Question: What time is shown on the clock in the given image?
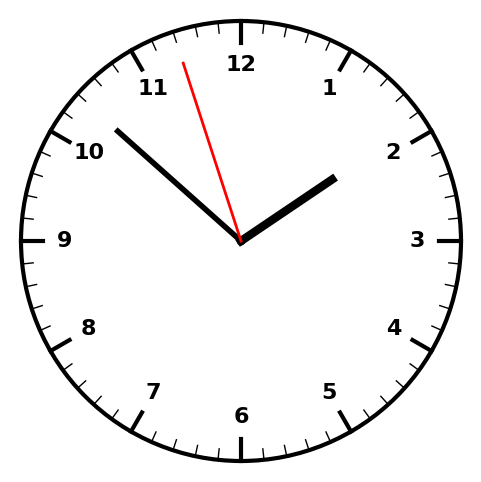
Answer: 01:51:57